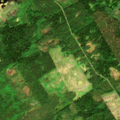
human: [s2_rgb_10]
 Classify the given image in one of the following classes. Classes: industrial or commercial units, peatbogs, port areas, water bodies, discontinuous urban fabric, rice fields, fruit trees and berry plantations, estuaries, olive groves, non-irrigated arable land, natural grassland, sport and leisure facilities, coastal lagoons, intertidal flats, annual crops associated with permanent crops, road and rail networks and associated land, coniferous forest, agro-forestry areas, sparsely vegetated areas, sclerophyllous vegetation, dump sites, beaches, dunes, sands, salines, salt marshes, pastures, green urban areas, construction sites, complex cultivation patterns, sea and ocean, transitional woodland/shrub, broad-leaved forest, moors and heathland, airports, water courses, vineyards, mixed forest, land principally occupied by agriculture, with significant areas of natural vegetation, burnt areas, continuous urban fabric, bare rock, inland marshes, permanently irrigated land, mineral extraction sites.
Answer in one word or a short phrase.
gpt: coniferous forest, mixed forest, sea and ocean